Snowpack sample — Snodgrass Mountain, Crested Butte, Colorado (2/4/25, 12:06 PM MST)
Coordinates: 38.923, -106.968
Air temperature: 35 °F
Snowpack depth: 80 cm
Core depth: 70 cm
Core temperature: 32 °F
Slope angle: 14°, slope face: 78°
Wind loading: low
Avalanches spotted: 0
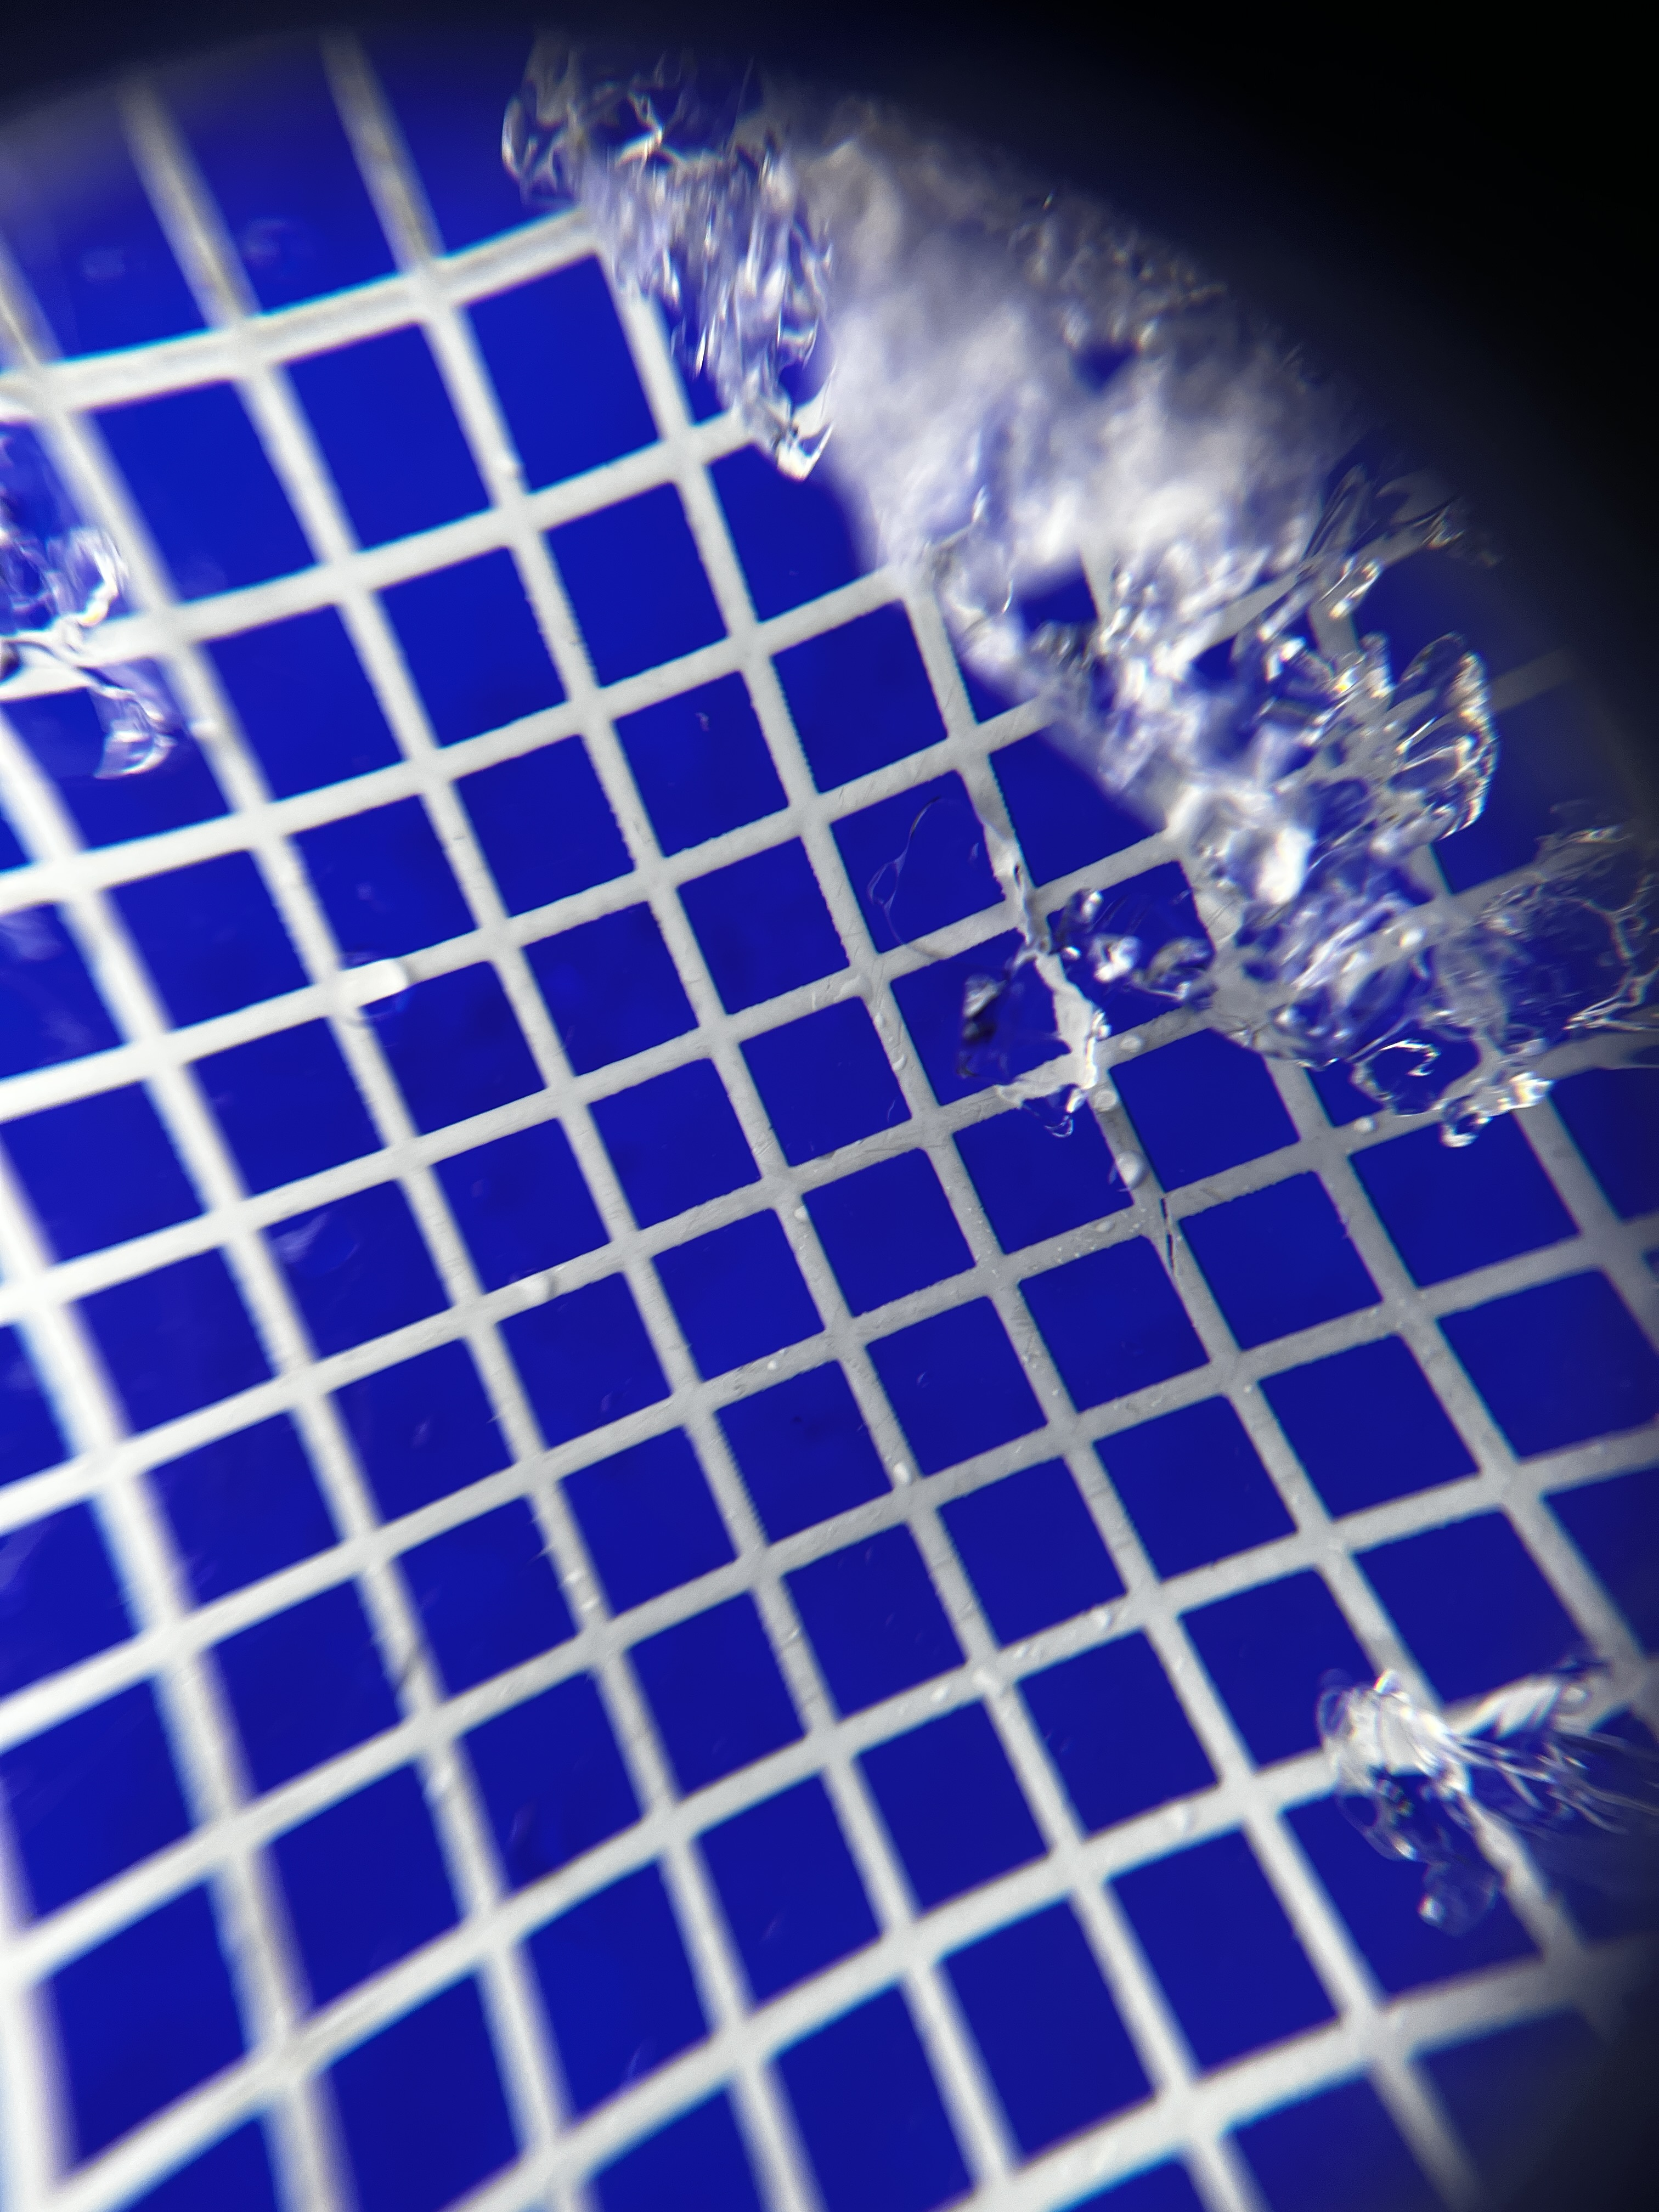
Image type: magnified_profile
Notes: No avalanches nearby, unusually warm weather for the last month reported by residents, Collected 25 yards from treeline